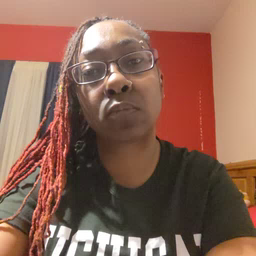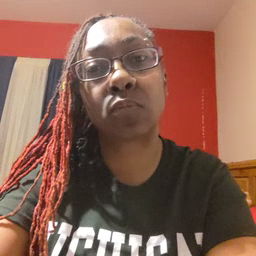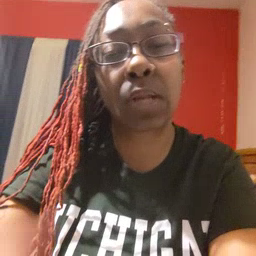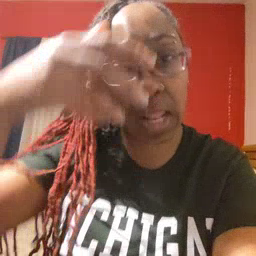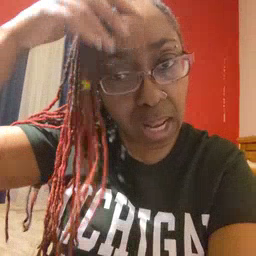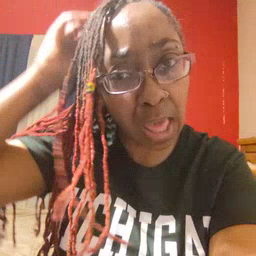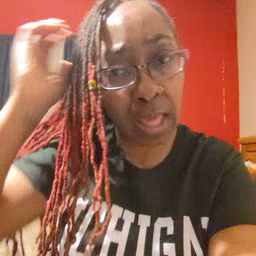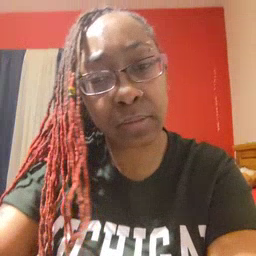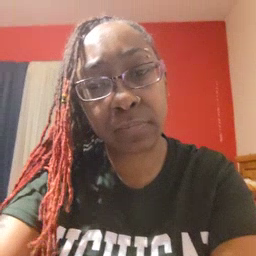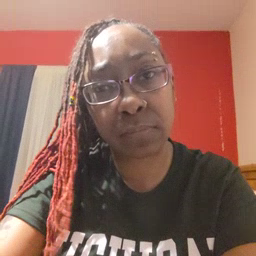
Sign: lion